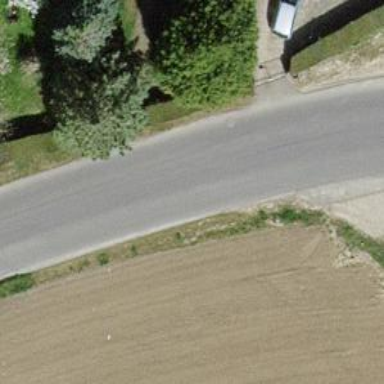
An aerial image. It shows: Asphalt road classified as tertiary.